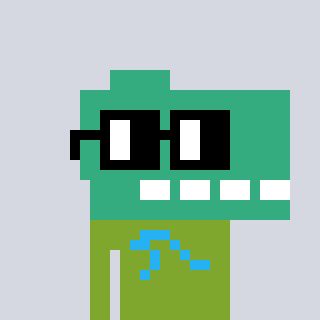
a pixel art character with square black glasses, a dino-shaped head and a slimegreen-colored body on a cool background